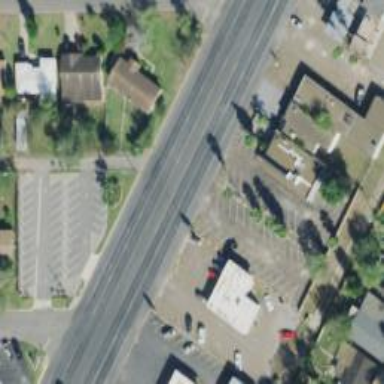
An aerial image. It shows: Alley classified as service road.